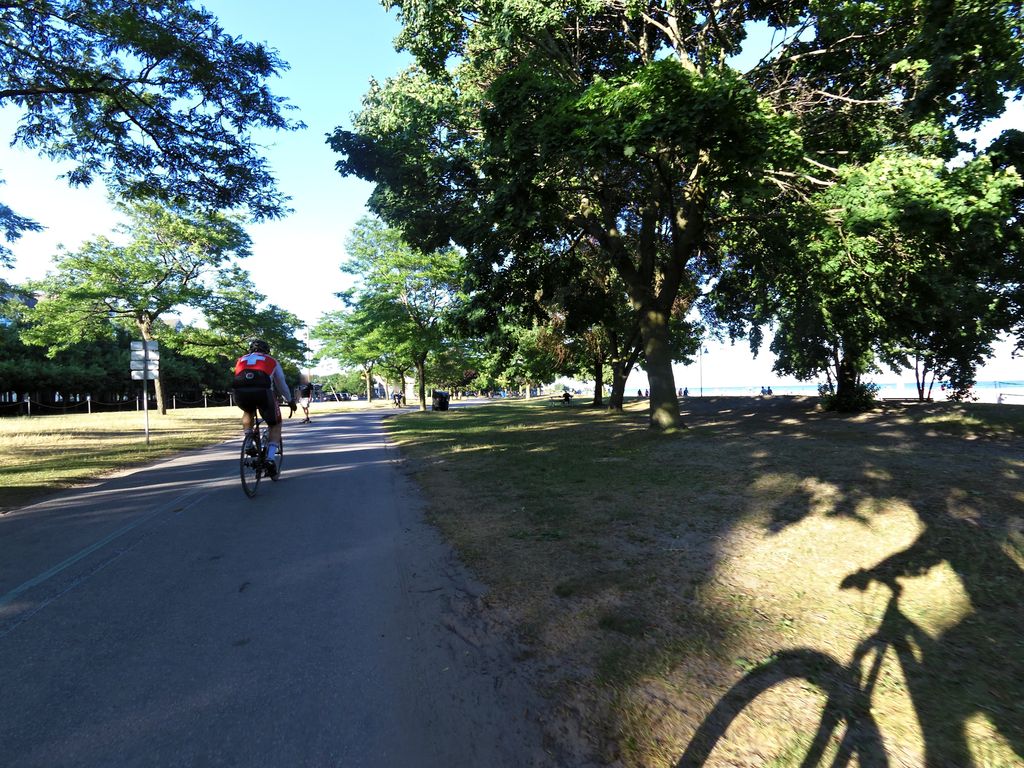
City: toronto